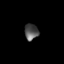
Tissue: lung
Cell type: Myeloid cells
Senescence score: 0.1892
Nuclear area (px): 216
Mean DAPI intensity: 85.097